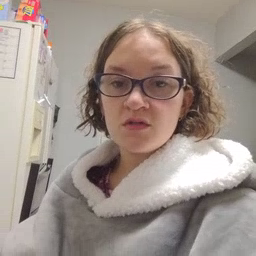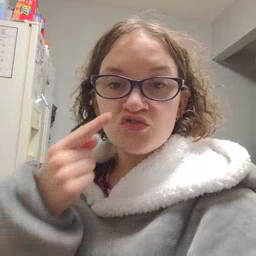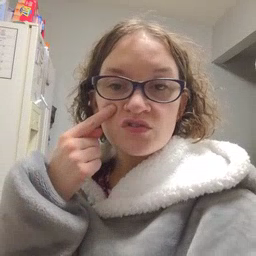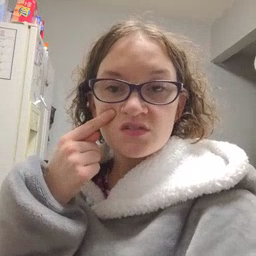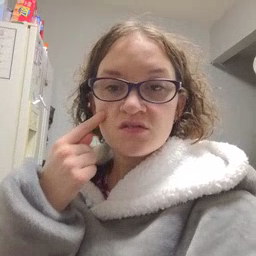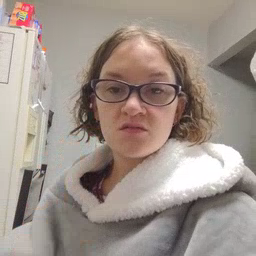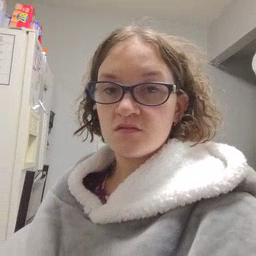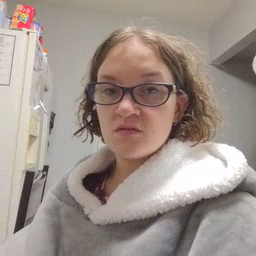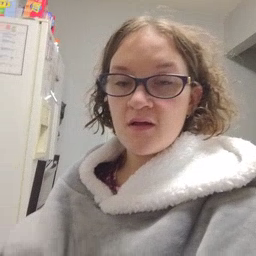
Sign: cheek